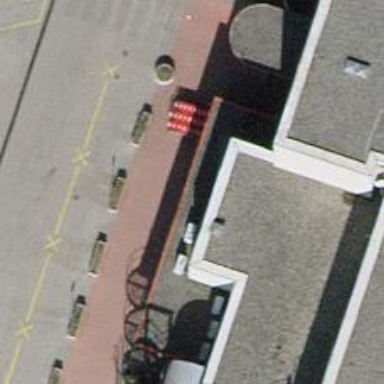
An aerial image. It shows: Motorcycle parking facility.